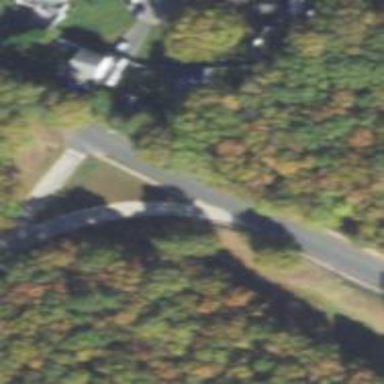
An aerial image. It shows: Stop road.